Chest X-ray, AP view. Patient: 56 years old, sex F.
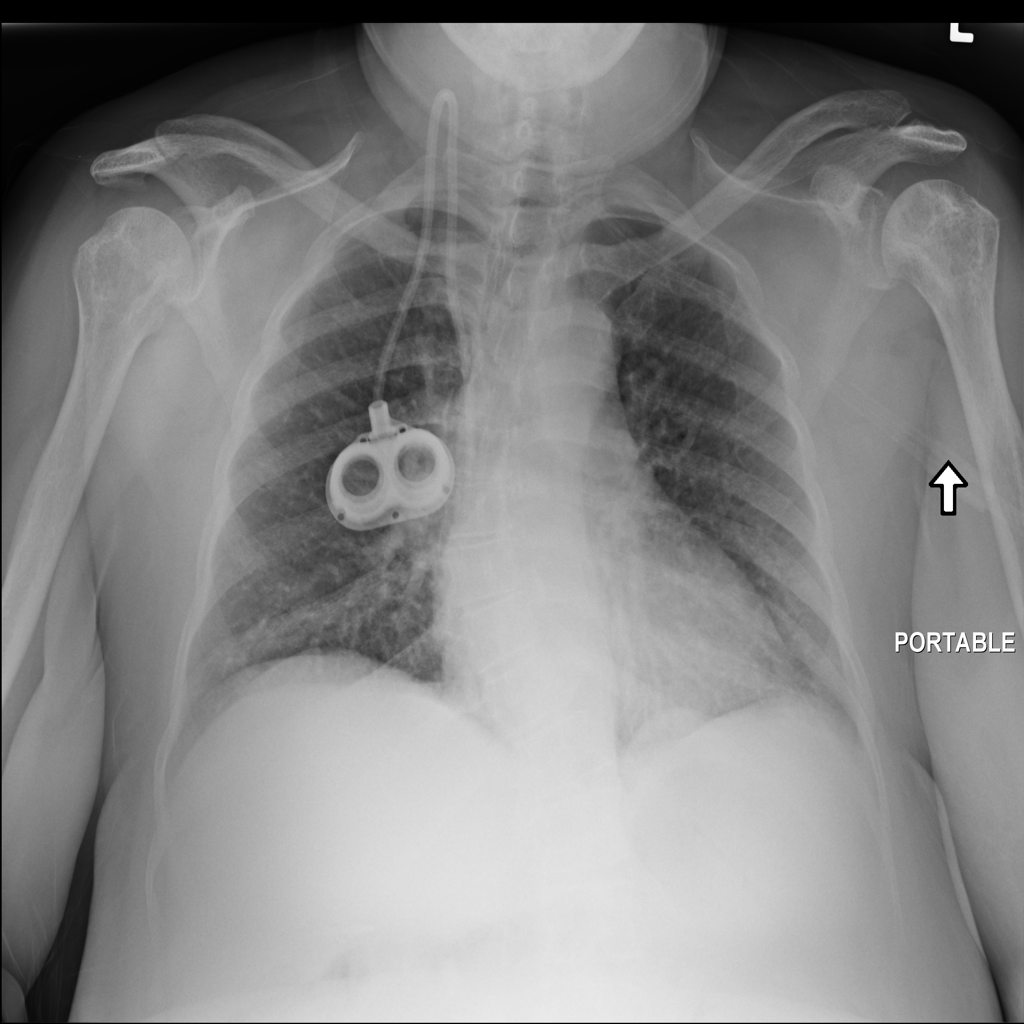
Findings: No Finding